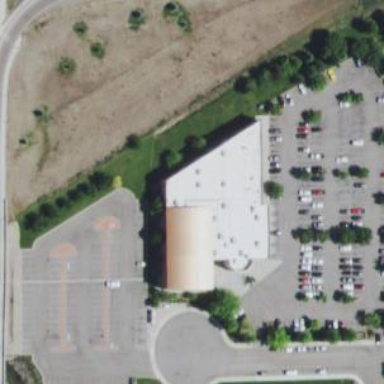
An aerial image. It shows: Building that houses fitness center.